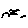
Label: bird